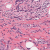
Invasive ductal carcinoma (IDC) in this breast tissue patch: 1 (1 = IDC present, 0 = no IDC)